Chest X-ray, PA view. Patient: 62 years old, sex F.
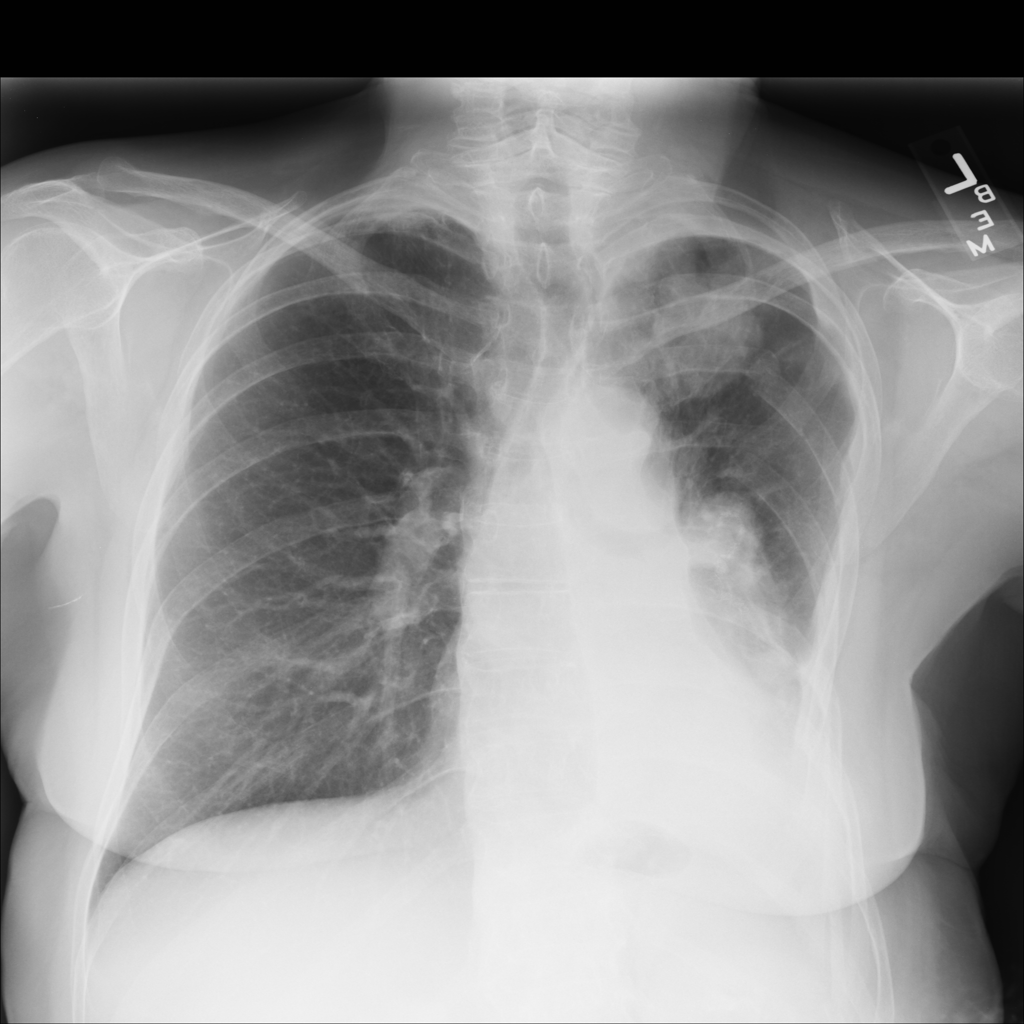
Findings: Consolidation, Mass